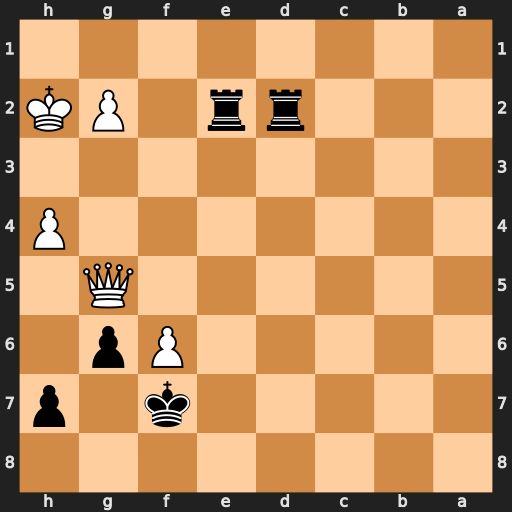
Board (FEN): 8/5k1p/5Pp1/6Q1/7P/8/3rr1PK/8
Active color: b
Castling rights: -
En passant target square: -
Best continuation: Rxg2+ Qxg2 Rxg2+ Kxg2 Kxf6